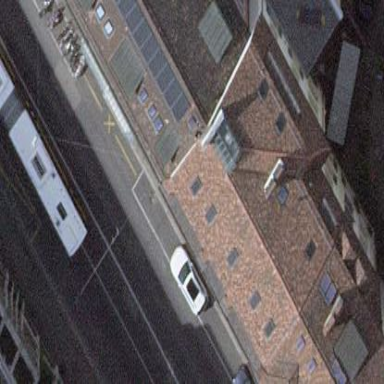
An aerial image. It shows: Building with mansard roof made of maroon roof tiles.